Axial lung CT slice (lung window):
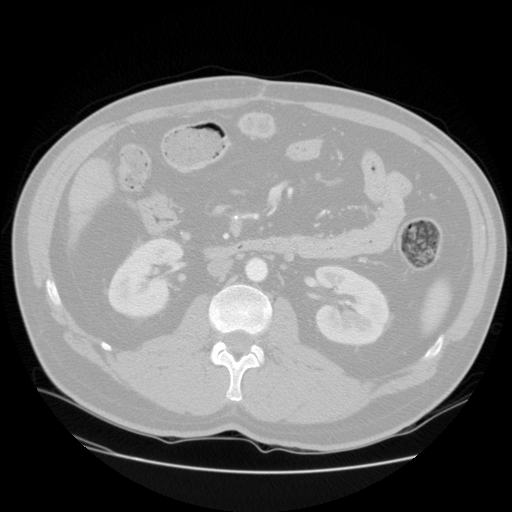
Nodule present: no